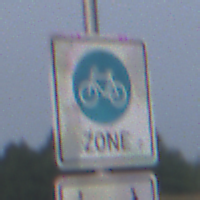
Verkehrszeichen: BeginnFahrradzone
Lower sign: CarsharingfahrzeugeFrei
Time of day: SunriseSunset
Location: Outdoor (Nature)
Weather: Overcast
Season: NotSpecified
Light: Natural